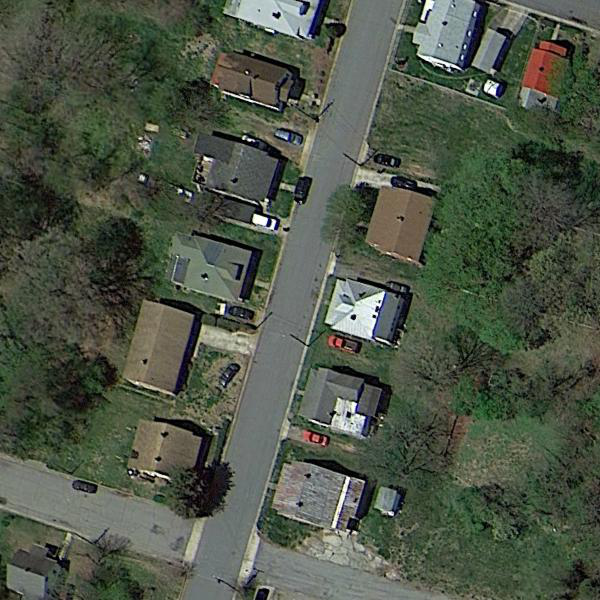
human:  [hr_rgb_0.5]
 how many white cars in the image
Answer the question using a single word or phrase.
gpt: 1